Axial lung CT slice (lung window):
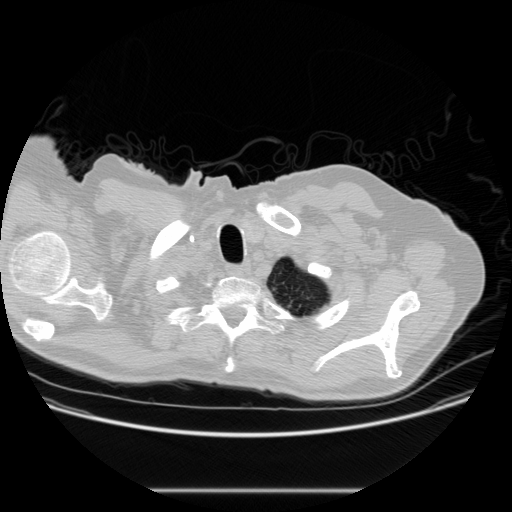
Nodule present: no